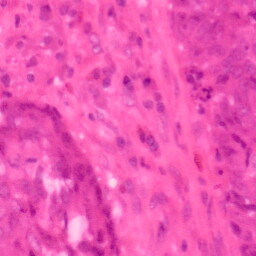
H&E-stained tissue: Colon